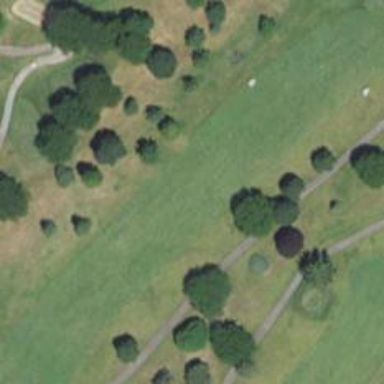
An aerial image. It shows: View of golf hole.